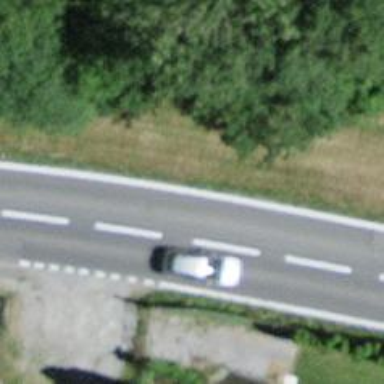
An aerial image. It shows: Tertiary road.